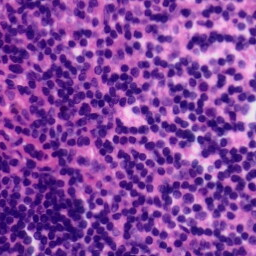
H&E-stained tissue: Tonsil